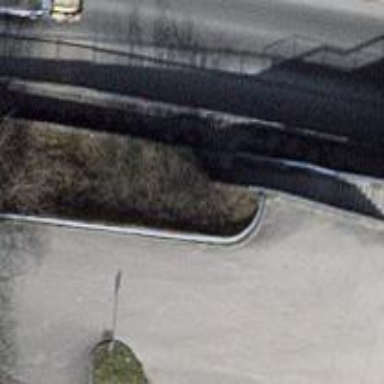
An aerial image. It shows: Asphalt sidewalk along the footway.